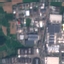
Land use / land cover class: Industrial